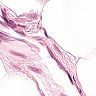
Metastatic tissue present: no